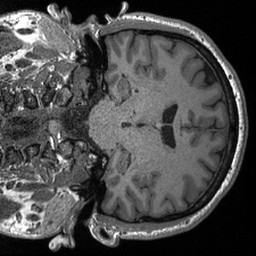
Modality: T1w
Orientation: coronal
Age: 35
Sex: male